Field crop: tomato
Growth stage: 1
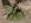
Species: solanum